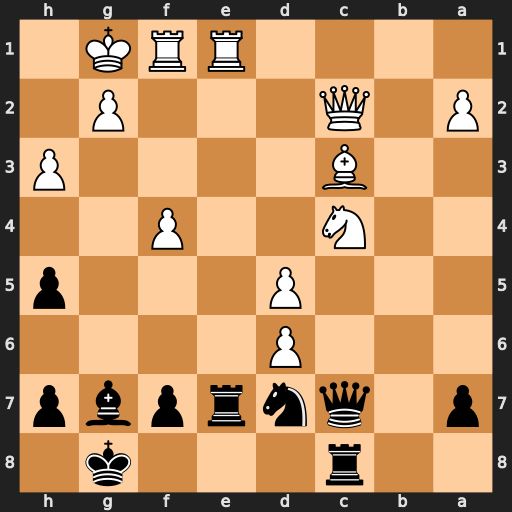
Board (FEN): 2r3k1/p1qnrpbp/3P4/3P3p/2N2P2/2B4P/P1Q3P1/4RRK1
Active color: b
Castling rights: -
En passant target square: -
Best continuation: Qc5+ Kh2 Rxe1 Rxe1 Qxc4